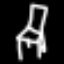
Label: chair